Interaction volume radius: 5 \u00c5
Interaction volume height: 15 \u00c5
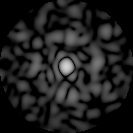
Disorder parameter: 0.8815